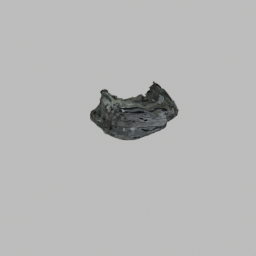
Label: architecture